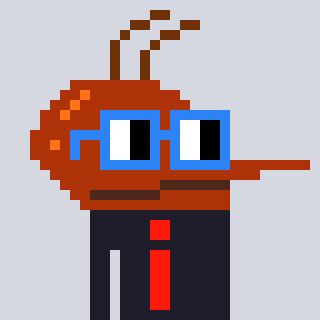
a pixel art character with square blue glasses, a mosquito-shaped head and a grayscale-colored body on a cool background